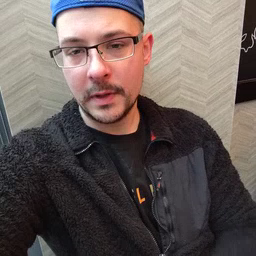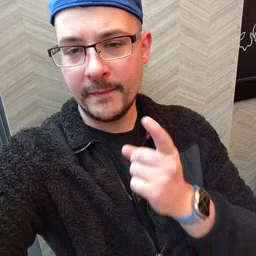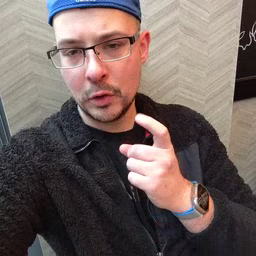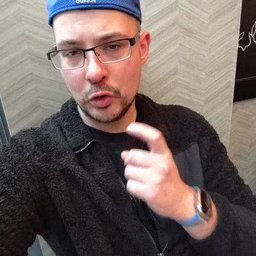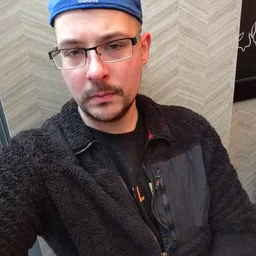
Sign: finger